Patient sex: F
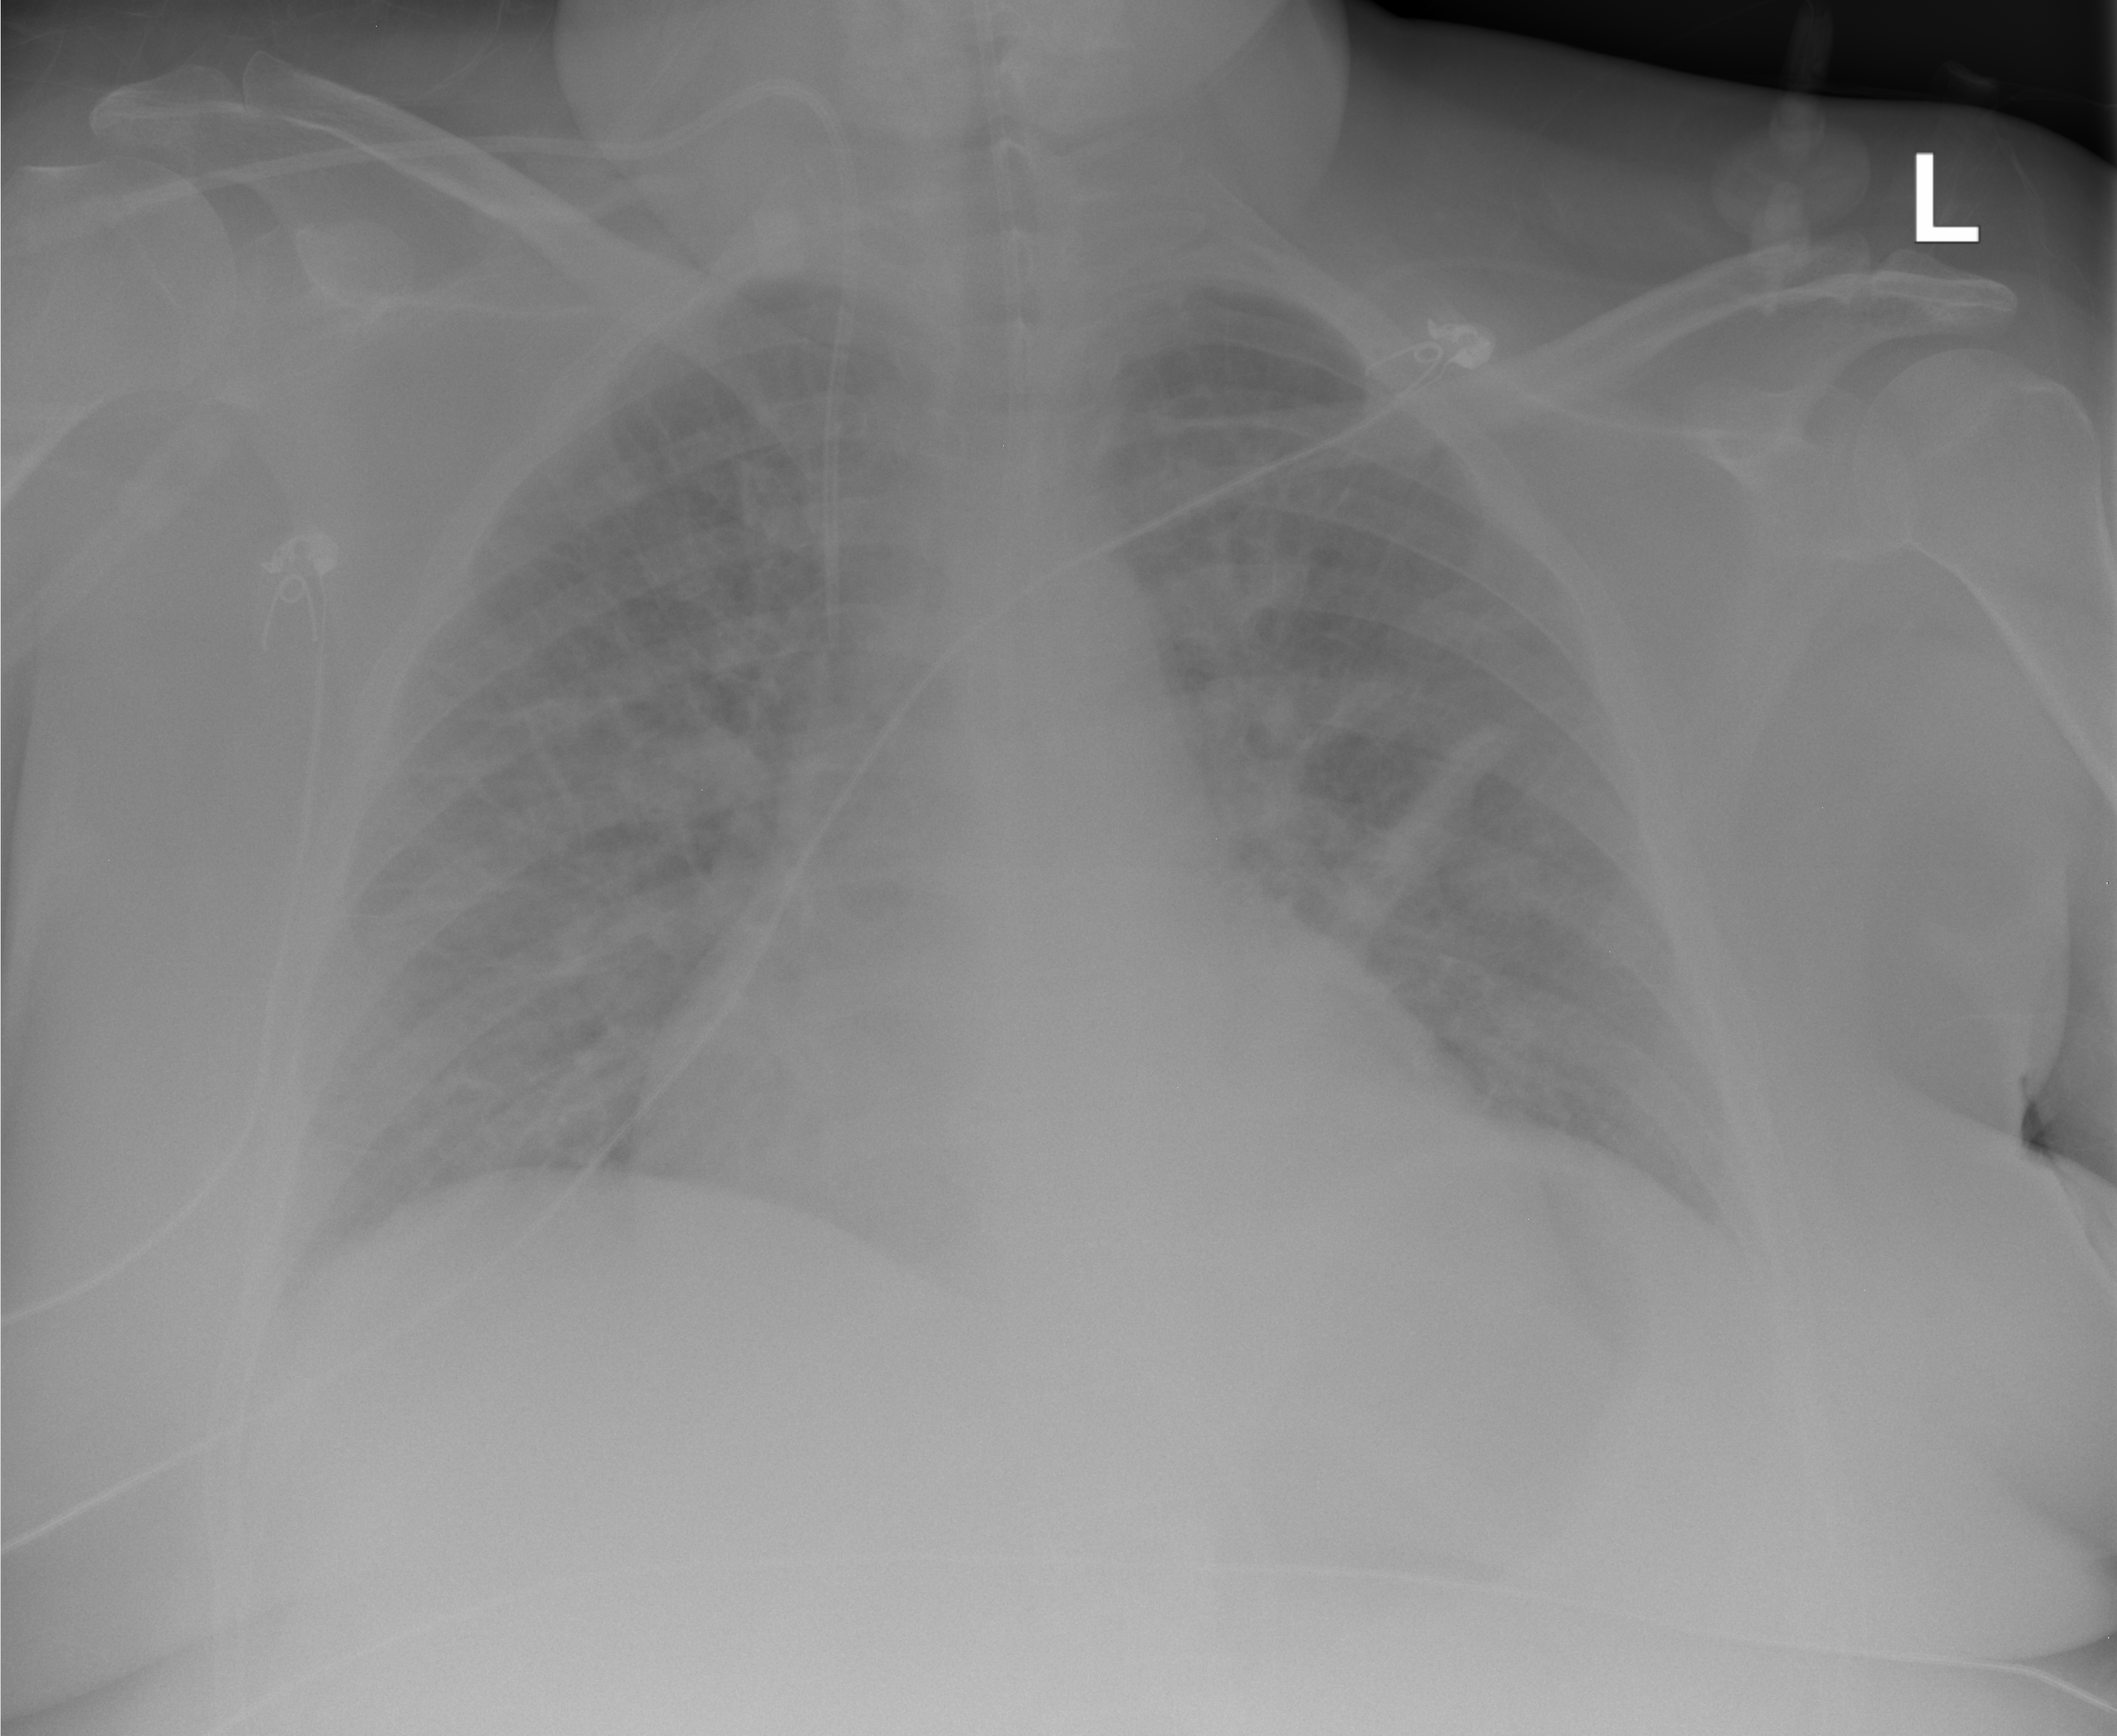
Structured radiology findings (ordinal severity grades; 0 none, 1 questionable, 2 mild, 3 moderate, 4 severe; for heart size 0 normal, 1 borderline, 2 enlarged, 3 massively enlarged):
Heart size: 1
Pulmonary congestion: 3
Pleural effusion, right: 0
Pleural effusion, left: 0
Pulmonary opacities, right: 0
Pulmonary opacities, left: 0
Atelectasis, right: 0
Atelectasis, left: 2